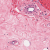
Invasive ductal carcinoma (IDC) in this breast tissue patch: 0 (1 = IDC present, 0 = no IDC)